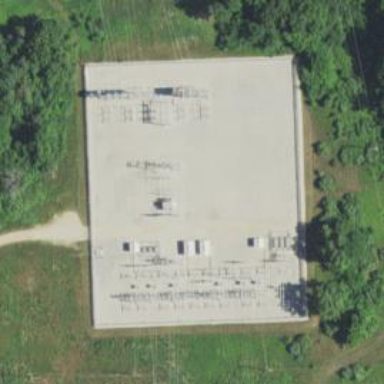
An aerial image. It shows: Switch for power supply.